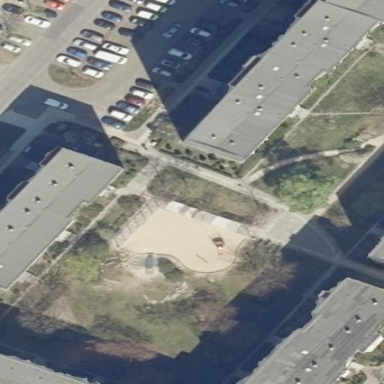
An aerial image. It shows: Flat-roofed apartment building.